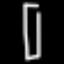
Label: pencil